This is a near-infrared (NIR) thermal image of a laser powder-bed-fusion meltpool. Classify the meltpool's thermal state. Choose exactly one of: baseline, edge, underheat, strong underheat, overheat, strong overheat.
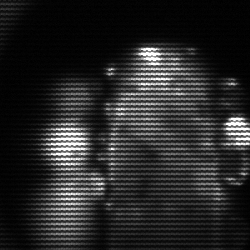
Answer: strong underheat